Interaction volume radius: 5 \u00c5
Interaction volume height: 10 \u00c5
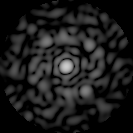
Disorder parameter: 0.8358